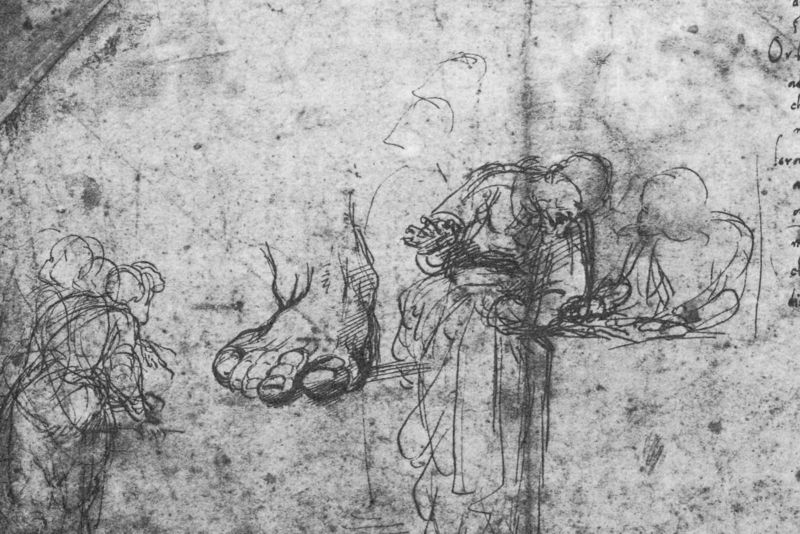
Titel: Studien zur Disputa
Künstler: Raffael
Institution: London, British Museum
Schlagwörter: fuß, mann, rubens, weiß, menschen, grau, köpfe, schwarz, skizze, alt, personen, linien, figuren, querformat, schwarzweiss, schraffur, stich, bleistift, entwurf, fleckig, zeichung, michelangelo, graz, monoton, monotoon